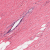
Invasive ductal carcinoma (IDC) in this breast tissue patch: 0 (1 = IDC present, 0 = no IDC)